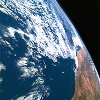
Label: cloud